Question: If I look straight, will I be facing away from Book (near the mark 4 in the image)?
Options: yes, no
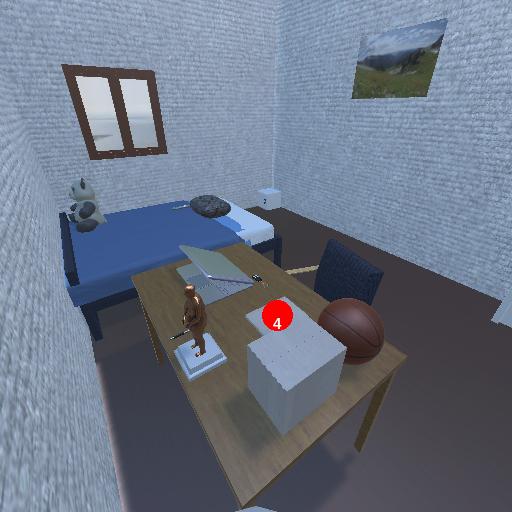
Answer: yes